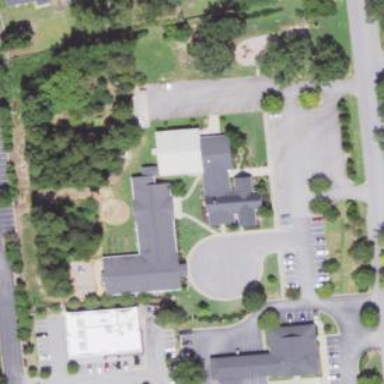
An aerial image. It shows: Building that serves as place of worship.